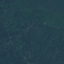
Land use / land cover: Forest